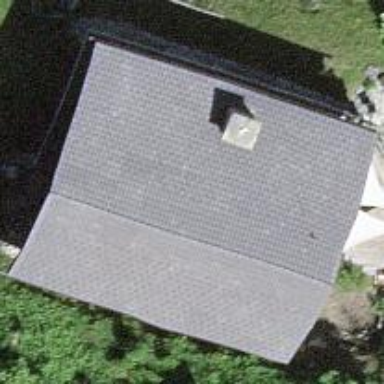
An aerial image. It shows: Simple and straightforward house.